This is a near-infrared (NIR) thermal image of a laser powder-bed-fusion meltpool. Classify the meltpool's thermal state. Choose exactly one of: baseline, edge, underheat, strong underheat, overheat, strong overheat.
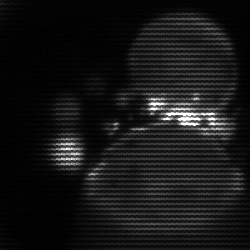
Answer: edge